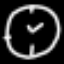
Label: clock